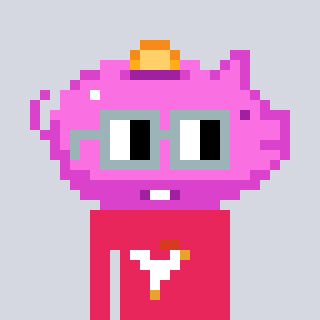
a pixel art character with square dark gray glasses, a piggybank-shaped head and a redpinkish-colored body on a cool background